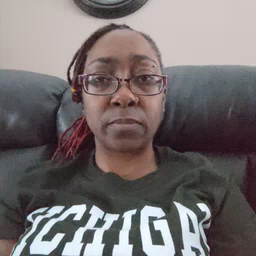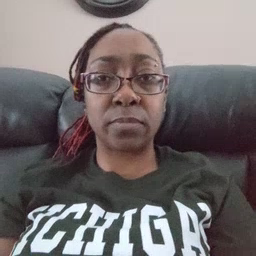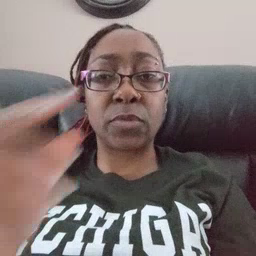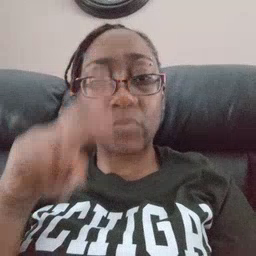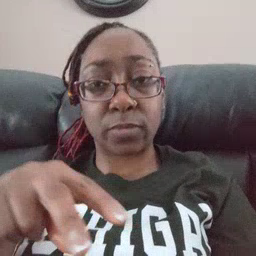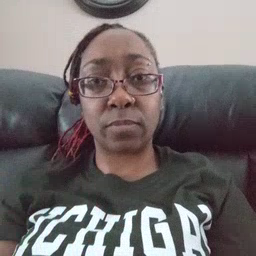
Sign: read